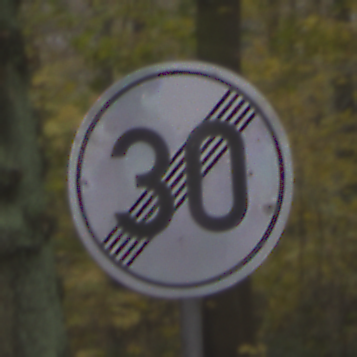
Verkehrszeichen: EndeGeschwindigkeit30
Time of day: MorningAfternoon
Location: Outdoor (Nature)
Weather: Overcast
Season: Autumn
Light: Natural